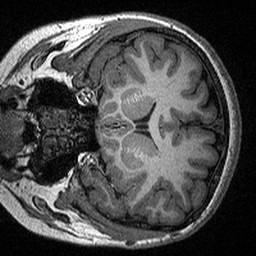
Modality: T1w
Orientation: coronal
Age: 19
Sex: female
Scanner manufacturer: siemens
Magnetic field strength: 3 T
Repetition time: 2.3 s
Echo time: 0.00298 s